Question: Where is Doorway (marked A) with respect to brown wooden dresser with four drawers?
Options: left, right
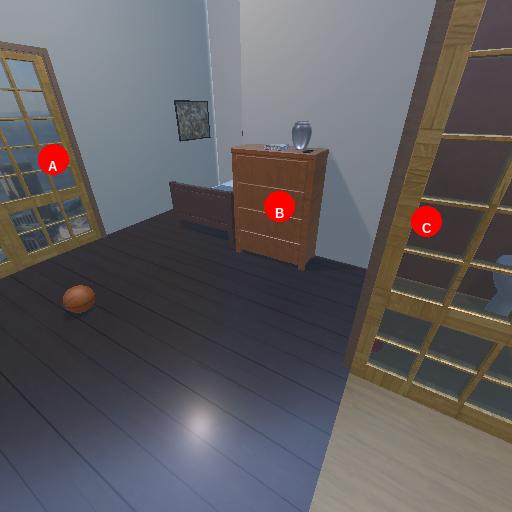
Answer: left